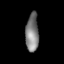
Tissue: lung
Cell type: Endothelial cells
Senescence score: 0.2219
Nuclear area (px): 491
Mean DAPI intensity: 125.328